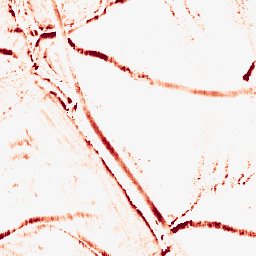
Category: morphological
Decomposition family: morphological_rect
Decomposition parameters: operation: opening
width: 5
height: 10
Upsampling method: nearest
Upsampling parameters: scale: 2
Upsampling scale: 2